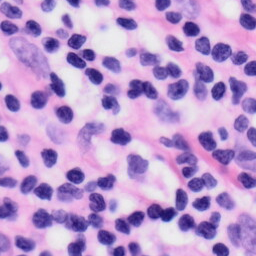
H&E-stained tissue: Skin